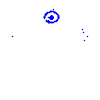
Particle: pion